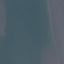
Label: SeaLake